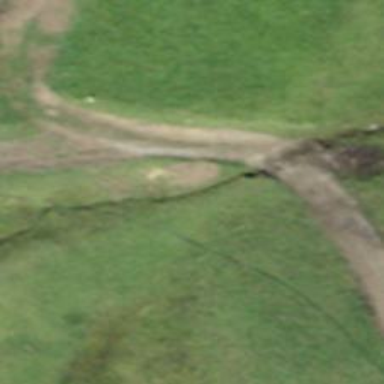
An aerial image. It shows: Culvert tunnel underneath ditch.